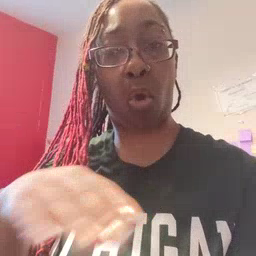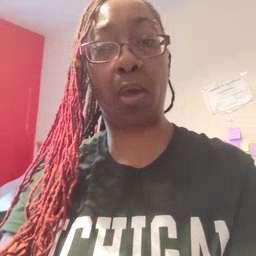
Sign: on